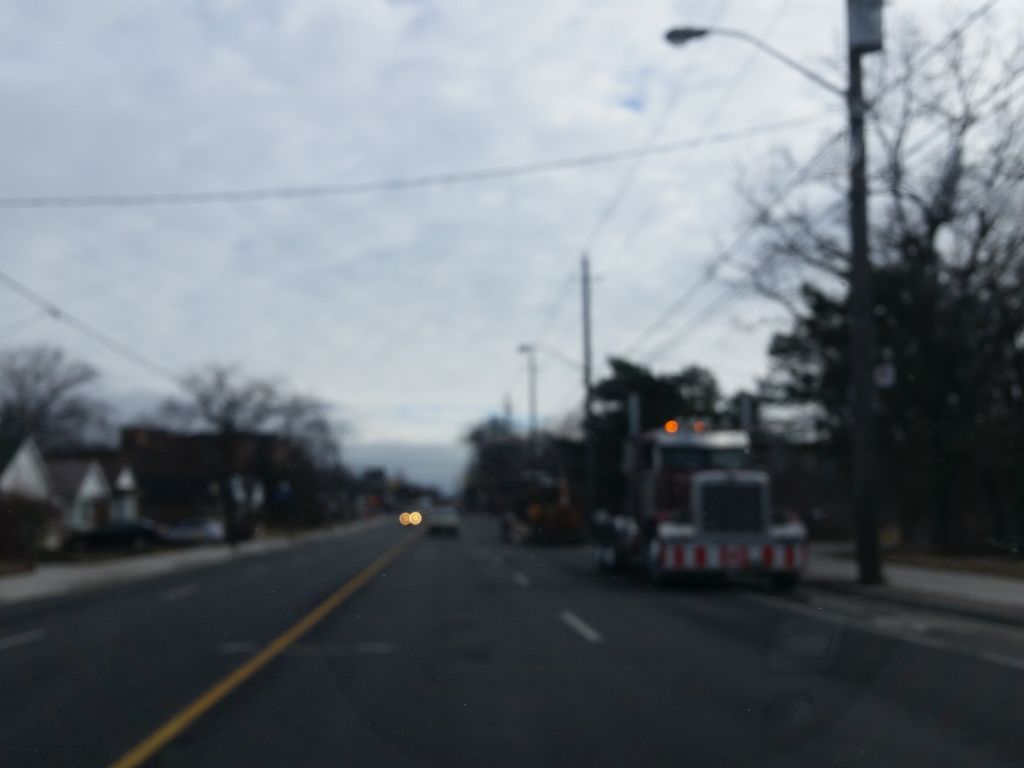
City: toronto